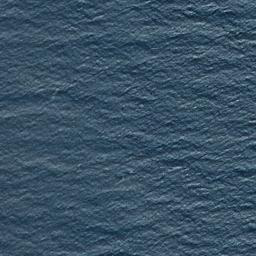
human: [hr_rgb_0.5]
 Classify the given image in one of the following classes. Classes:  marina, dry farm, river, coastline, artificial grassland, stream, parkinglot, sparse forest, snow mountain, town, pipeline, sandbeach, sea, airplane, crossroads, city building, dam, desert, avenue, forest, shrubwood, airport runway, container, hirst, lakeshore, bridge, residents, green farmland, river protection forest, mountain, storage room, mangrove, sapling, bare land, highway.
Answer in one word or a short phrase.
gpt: sea